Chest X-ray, PA view. Patient: 50 years old, sex M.
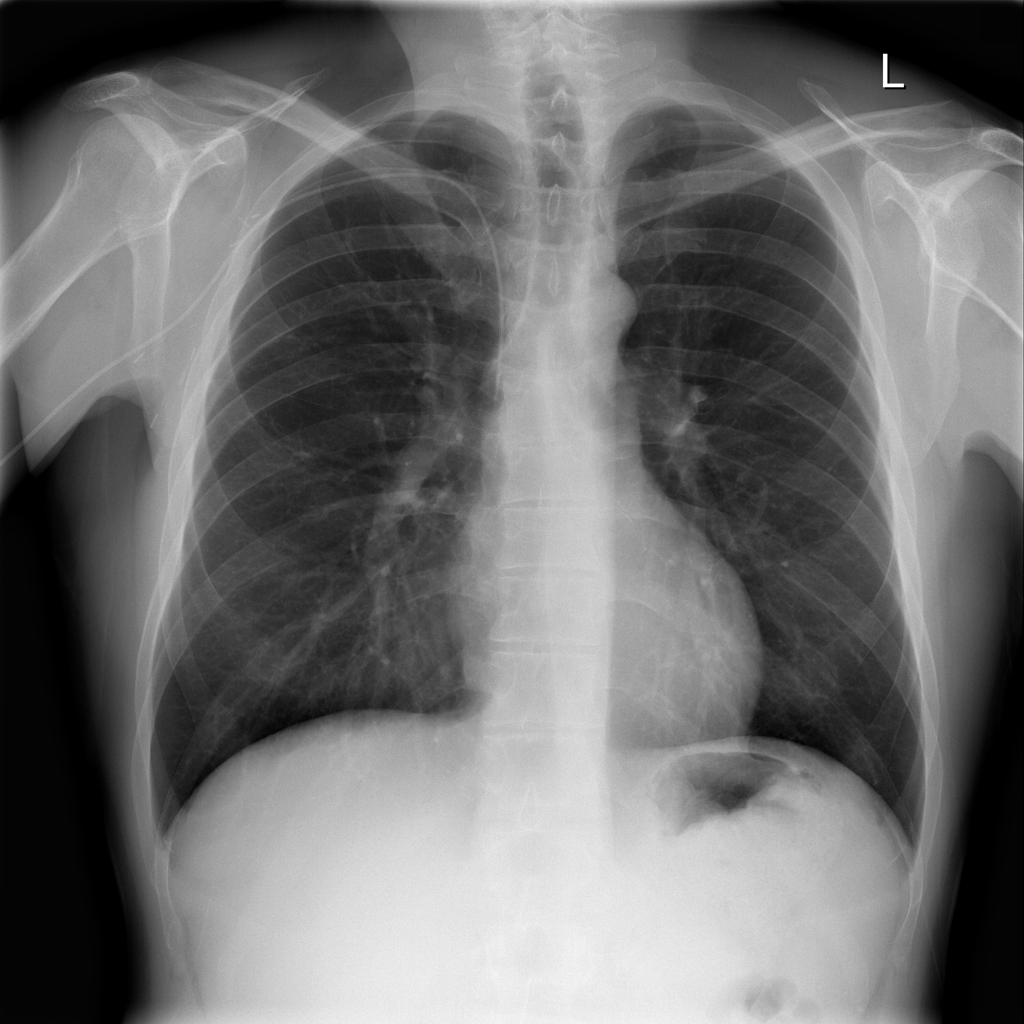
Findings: No Finding